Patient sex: M
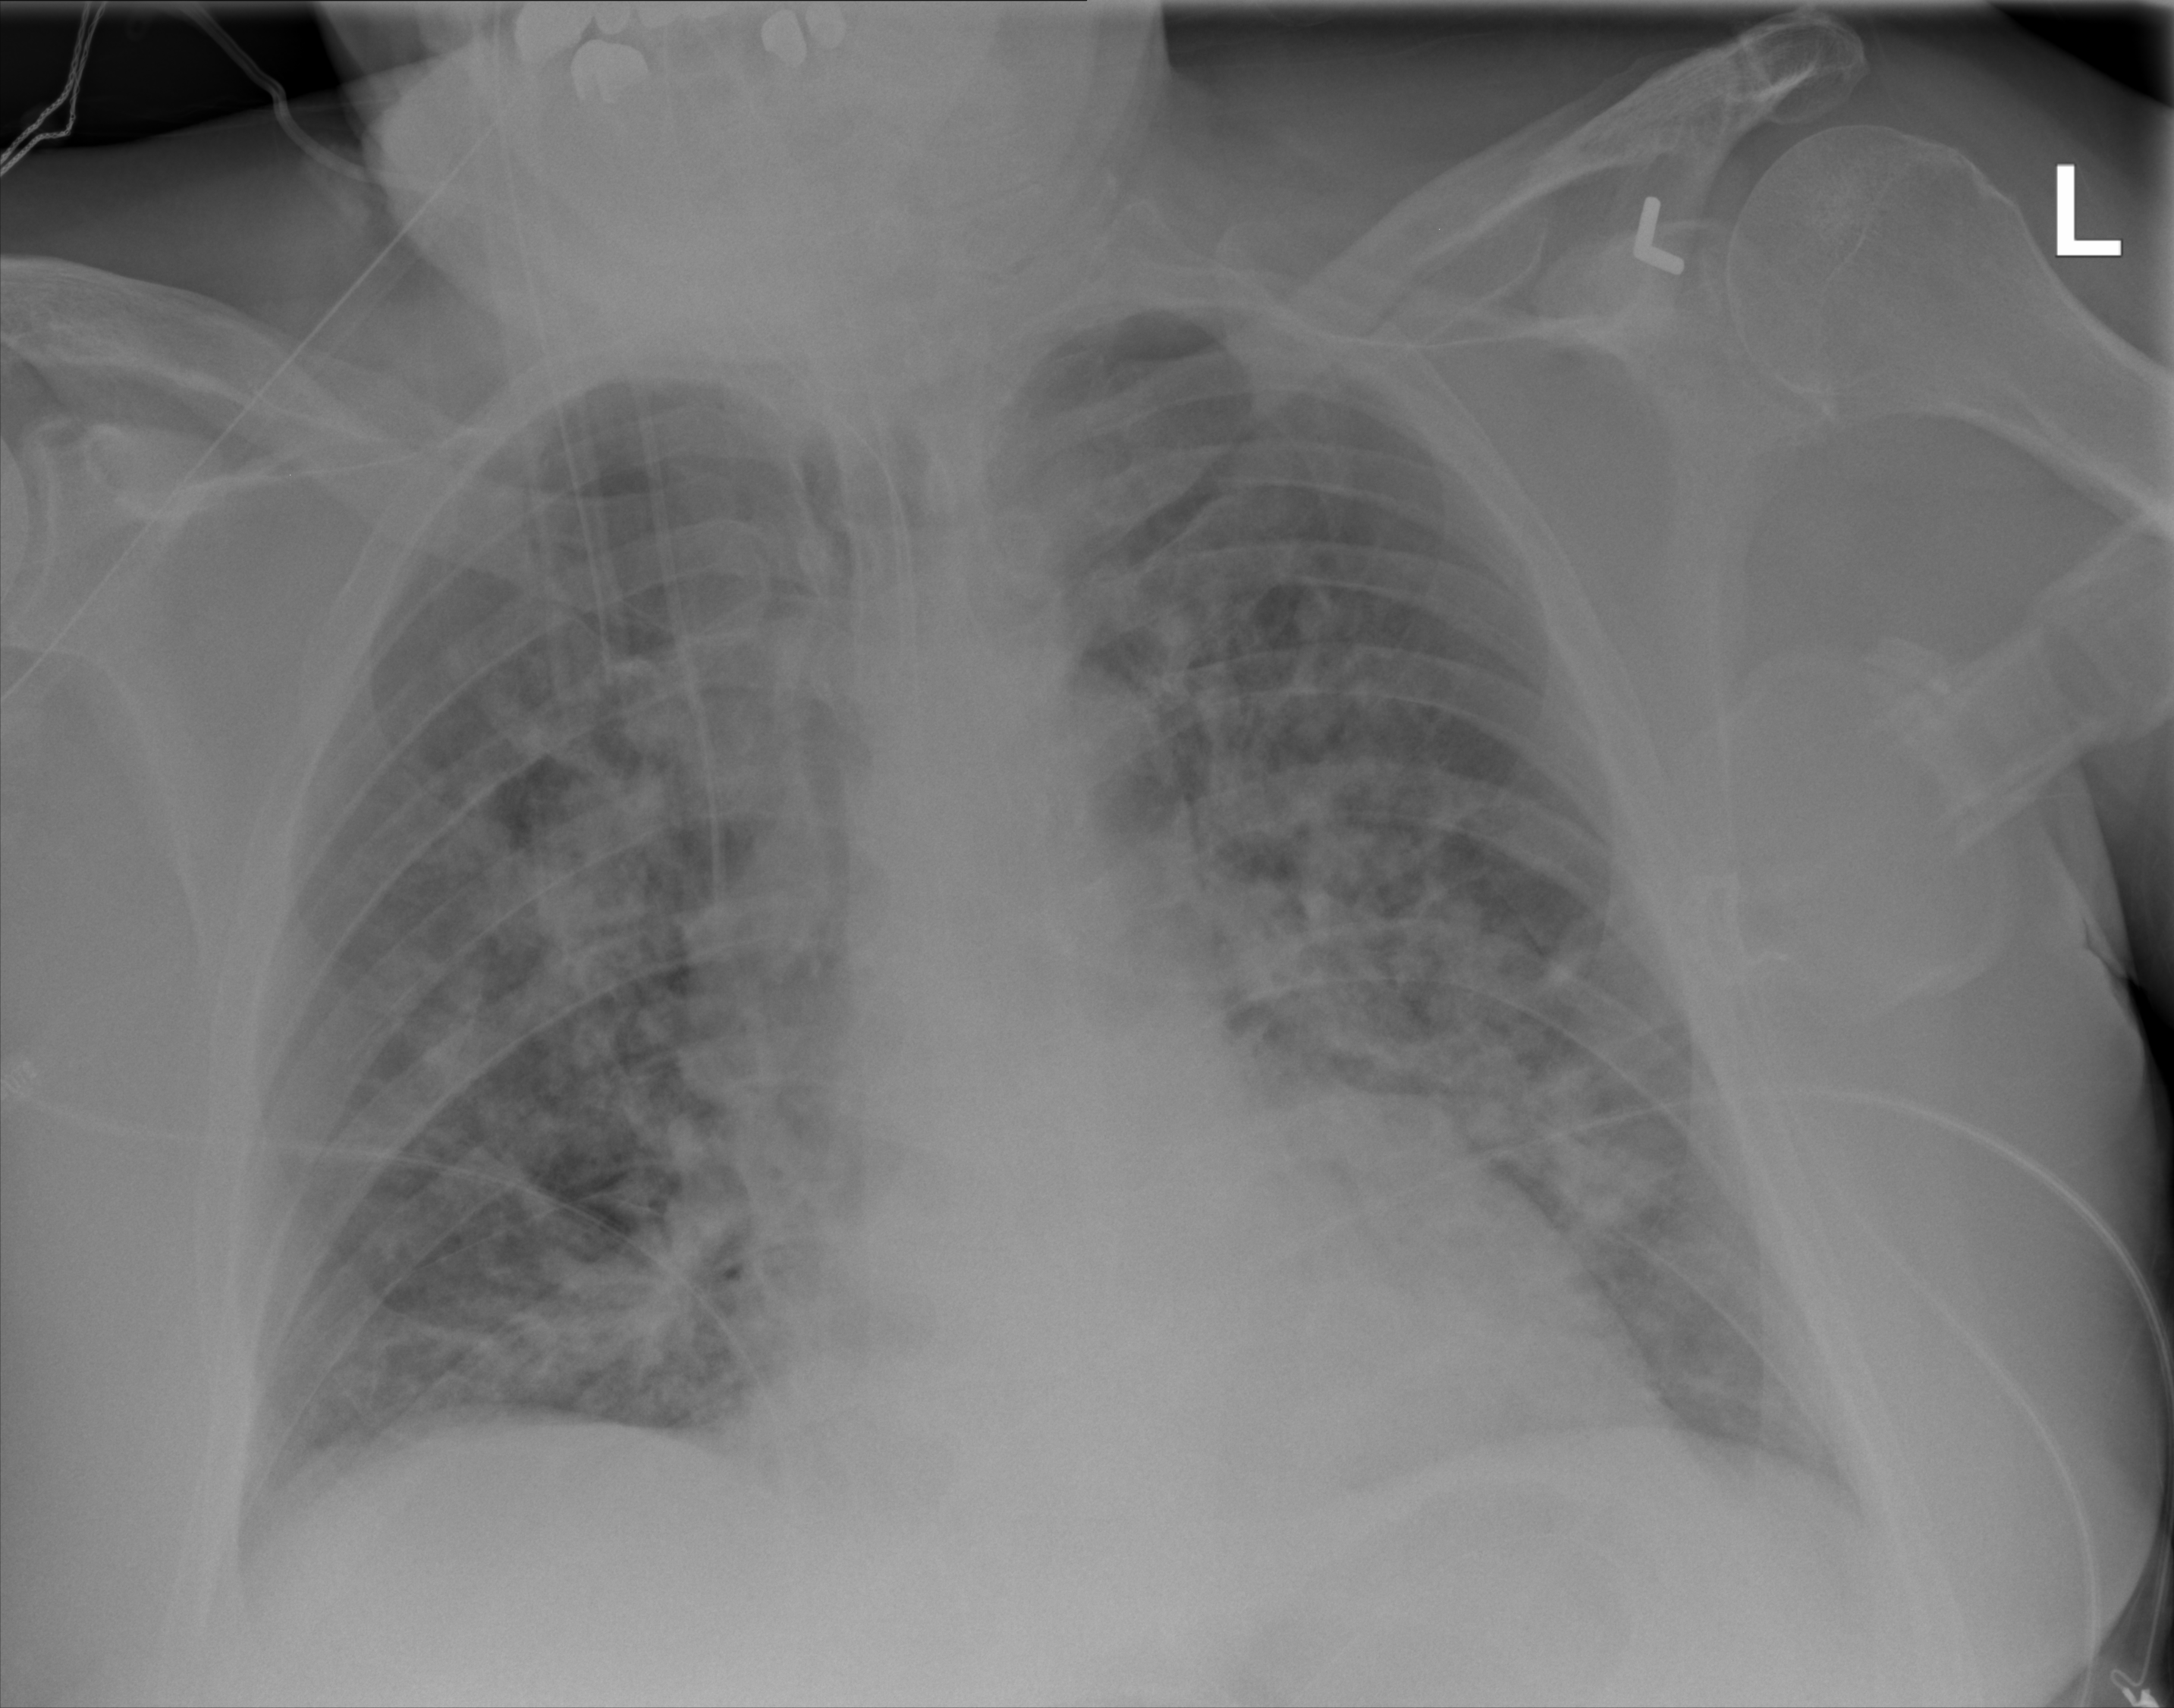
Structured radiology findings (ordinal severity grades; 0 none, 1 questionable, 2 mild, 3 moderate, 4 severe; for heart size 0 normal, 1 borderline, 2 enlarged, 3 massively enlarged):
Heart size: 2
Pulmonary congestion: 2
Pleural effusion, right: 2
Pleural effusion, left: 0
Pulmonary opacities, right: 3
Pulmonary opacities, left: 3
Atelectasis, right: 2
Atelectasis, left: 2